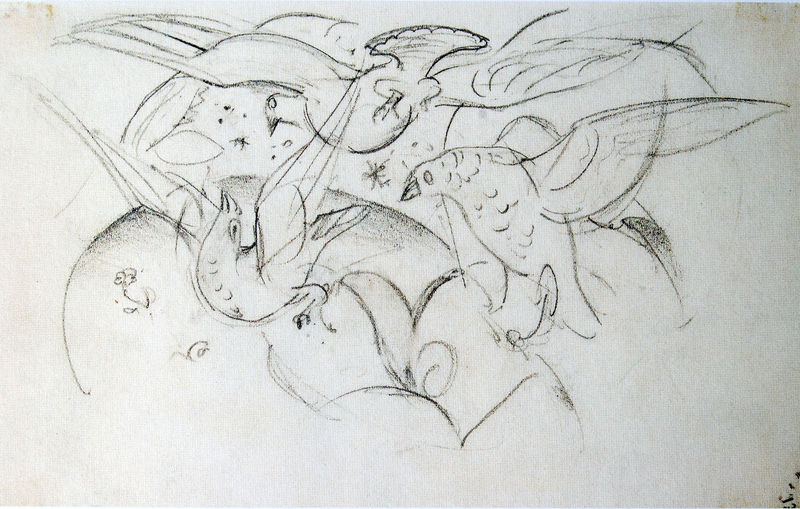
Titel: Vögel über dem Dorf
Künstler: Franz Marc
Standort: München
Institution: Städtische Galerie im Lenbachhaus
Schlagwörter: angriff, dunkel, feder, flügel, himmel, kampf, kopf, körper, schatten, vogel, weiß, dreieck, komposition, bewegung, blume, blumen, brust, grau, hell, nacht, schwarz, skizze, zeichnung, blüte, blüten, tiere, wiese, augen, federn, gefieder, leiche, taube, tod, erde, feld, natur, vögel, wind, futter, drei, blatt, pflanze, pflanzen, tanzen, rechts, fliegen, kreis, rund, schuppen, beine, bewegt, schnell, schwanz, schwung, füße, papier, schnabel, bogen, studie, abstrakt, formen, schattierung, linien, farblos, striche, umriss, unscharf, oben, unten, punkte, stern, links, linie, flug, kohle, schweben, kontur, tauben, sterne, schraffur, schraffuren, schwarz weiß, kreise, wirr, bleistift, kugel, krallen, schnäbel, frieden, jagd, stift, flecken, fisch, picasso, schwanzfeder, jagt, opfer, rupfen, papagei, heilig, welt, flossen, flosse, schar, zeichnug, kringel, landen, lebendig, pfingsten, abheben, absturz, flügelschlagen, schaar, scharr, skizziert, gkug